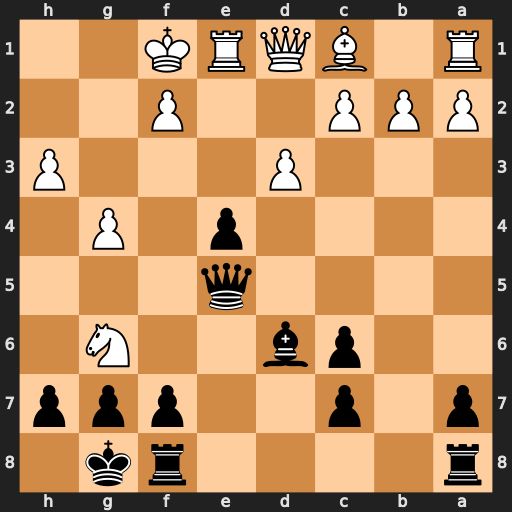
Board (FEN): r4rk1/p1p2ppp/2pb2N1/4q3/4p1P1/3P3P/PPP2P2/R1BQRK2
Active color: b
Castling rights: -
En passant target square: -
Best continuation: fxg6 Rxe4 Qh2